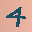
Label: 4